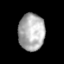
Tissue: lung
Cell type: Epithelial cells
Senescence score: 0.2303
Nuclear area (px): 946
Mean DAPI intensity: 177.043